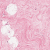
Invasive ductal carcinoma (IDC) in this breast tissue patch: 0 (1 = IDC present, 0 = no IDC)